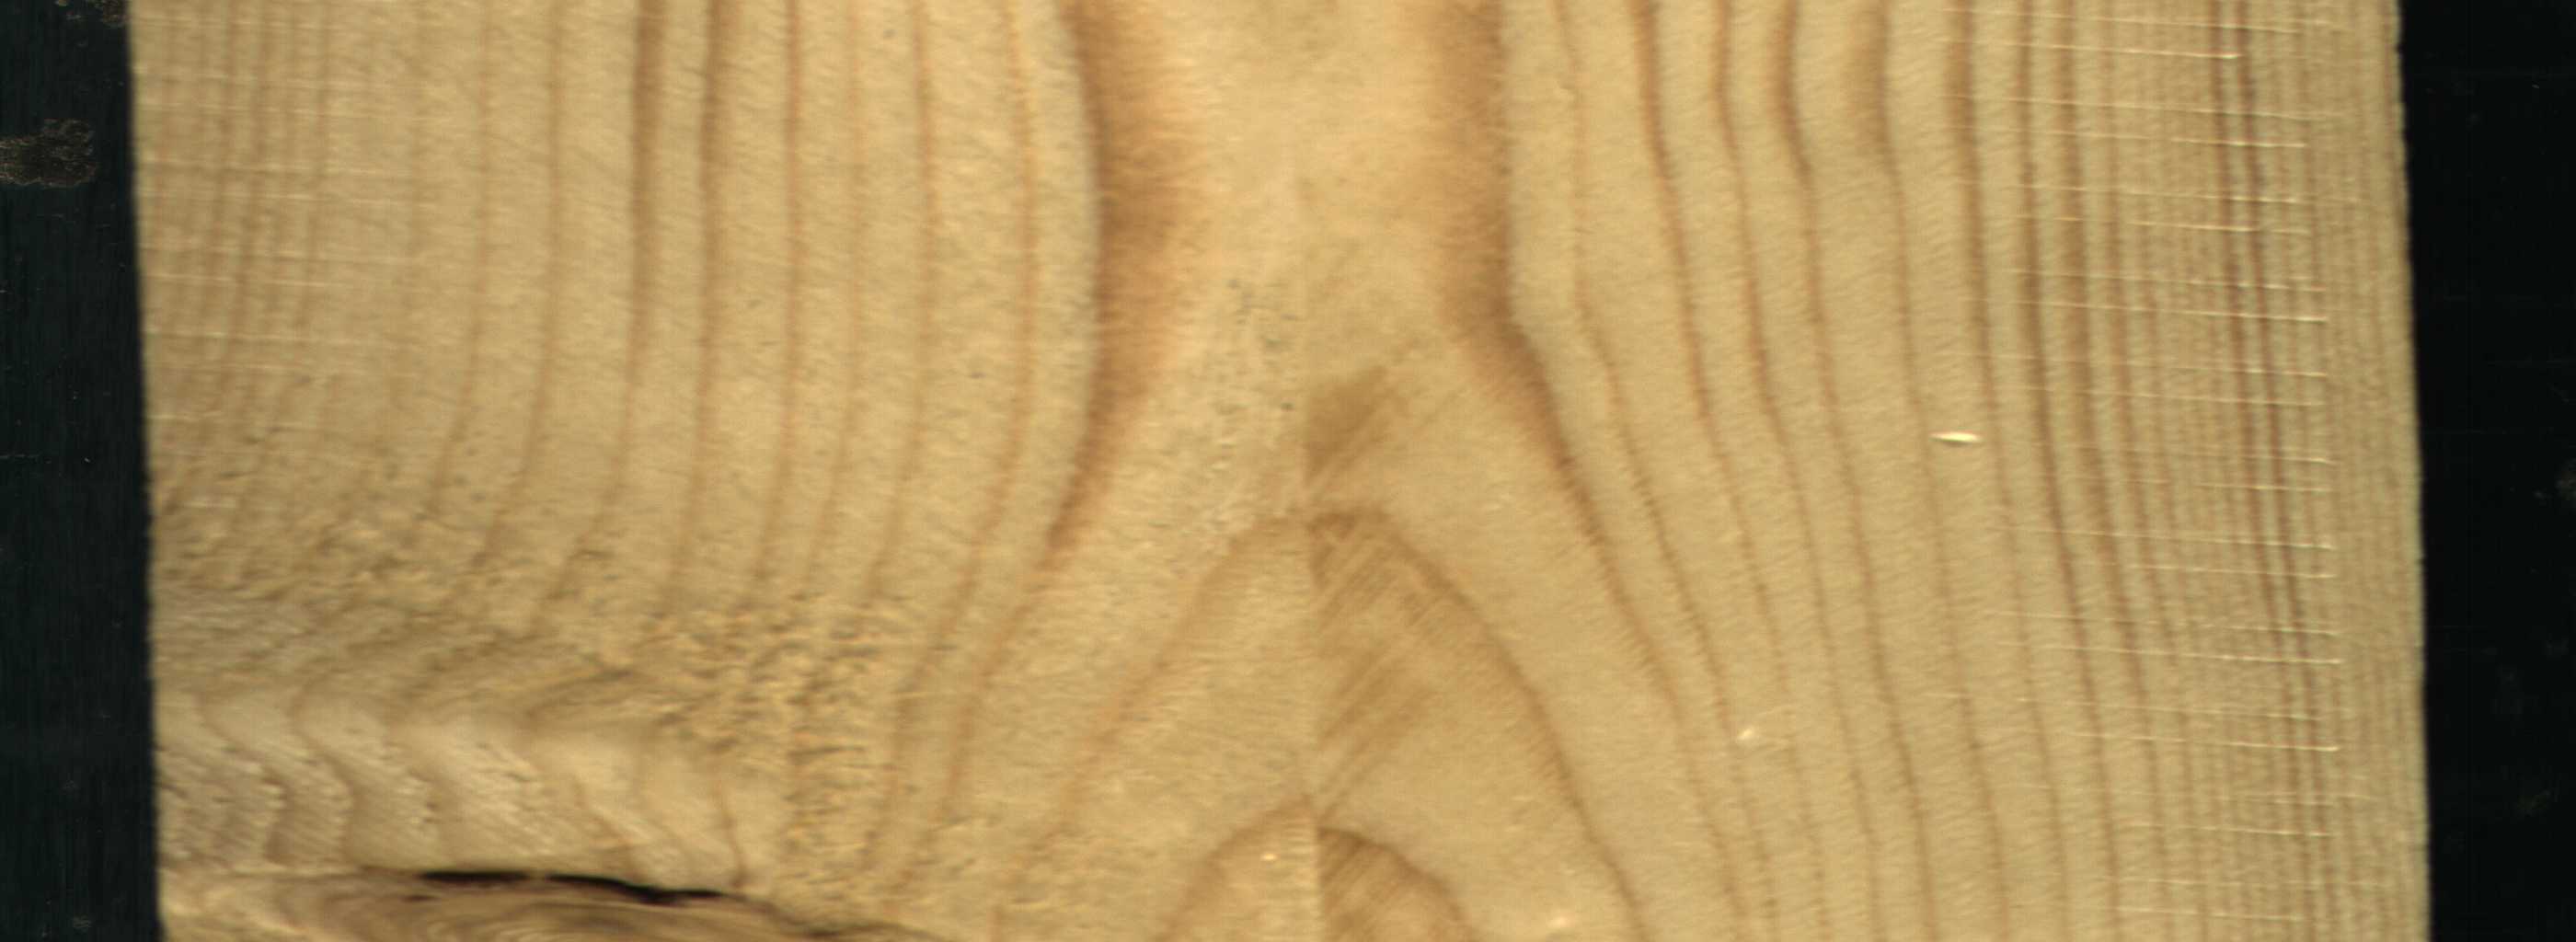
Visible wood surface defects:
knot_with_crack